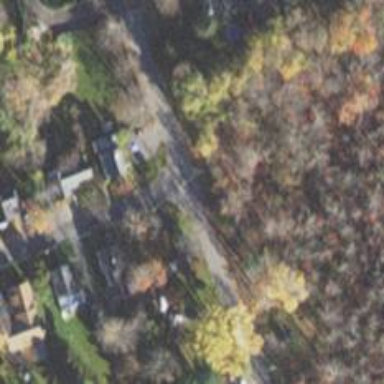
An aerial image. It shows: Residential road with asphalt surface. Sidewalk is present on the left side.